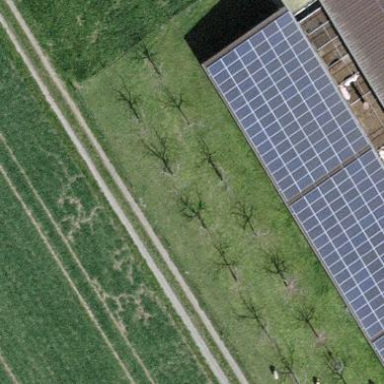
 consisting of solar photovoltaic panels."